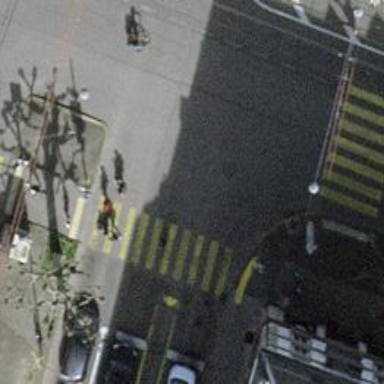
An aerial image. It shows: Road crossing with traffic signals.